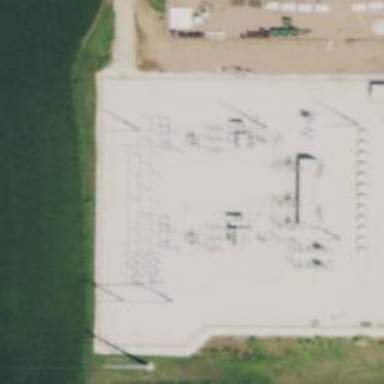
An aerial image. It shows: Switch for power supply.